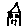
Label: house